Question: I am using ASP.Net Core 3.0 and I want to create a new product with images but my app crashes after i choose the image from the file upload and push the 'create' button. I tried to debug on my controller but the app crashes before it reaches the controller. Everything else is working on create action. When I comment out the file input, everything else works fine.
I just want the image to be posted with the rest of my ProductModelVM so I can handle then in my controller.
Here is my ProductPostVM model:
'''
using Microsoft.AspNetCore.Http;
using System;
using System.Collections.Generic;
using System.ComponentModel.DataAnnotations;
using System.Linq;
using System.Text.Json.Serialization;
using System.Threading.Tasks;
namespace WebshopAppMVC.Models
{
public class ProductPostVM
{
//[JsonPropertyName("id")]
//public int Id { get; set; }
[Required]
[JsonPropertyName("name")]
public string Name { get; set; }
[JsonPropertyName("description")]
public string Description { get; set; }
[Required]
[JsonPropertyName("price")]
public double Price { get; set; }
[Required]
[JsonPropertyName("manufacturerId")]
// A product has one manufacturer
public int ManufacturerId { get; set; }
[Required]
[JsonPropertyName("categories")]
// products can have many Categories
public ICollection<int> Categories { get; set; }
[JsonPropertyName("images")]
// one product can have many images
public IEnumerable<IFormFile> Images { get; set; }
}
}
'''
Here is my Create.cshtml:
'''
@model WebshopAppMVC.Models.ProductPostVM
@using System.Text.Json;
@using WebshopAppMVC.Models;
@using Microsoft.AspNetCore.Http;
@{
ViewData["Title"] = "Create";
List<ManufacturerVM> manufacturers = JsonSerializer.Deserialize<List<ManufacturerVM>>(@Context.Session.GetString("manufacturers"));
SelectList manufacturersData = new SelectList(manufacturers, "Id", "Name");
List<CategoryVM> categories = JsonSerializer.Deserialize<List<CategoryVM>>(@Context.Session.GetString("categories"));
}
<h1>Create</h1>
<h4>ProductPostVM</h4>
<hr />
<div class="row">
<div class="col-md-4">
<form asp-action="Create" enctype="multipart/form-data">
<div asp-validation-summary="ModelOnly" class="text-danger"></div>
@*<div class="form-group">
<label asp-for="Id" class="control-label"></label>
<input asp-for="Id" class="form-control" />
<span asp-validation-for="Id" class="text-danger"></span>*@
@*</div>*@
<div class="form-group">
<label asp-for="Name" class="control-label"></label>
<input asp-for="Name" class="form-control" />
<span asp-validation-for="Name" class="text-danger"></span>
</div>
<div class="form-group">
<label asp-for="Description" class="control-label"></label>
<input asp-for="Description" class="form-control" />
<span asp-validation-for="Description" class="text-danger"></span>
</div>
<div class="form-group">
<label asp-for="Price" class="control-label"></label>
<input asp-for="Price" class="form-control" />
<span asp-validation-for="Price" class="text-danger"></span>
</div>
<div class="form-group">
<label asp-for="ManufacturerId" class="control-label"></label>
<select asp-for="ManufacturerId" class="form-control" asp-items=@manufacturersData>
<option value="">Please select</option>
</select>
<span asp-validation-for="ManufacturerId" class="text-danger"></span>
</div>
<div class="form-group">
<label asp-for="Categories" class="control-label"></label>
<div class="col-md-offset-2 col-md-10">
<table>
<tr>
@{
int cnt = 0;
foreach (var category in categories)
{
if (cnt++ % 3 == 0)
{
@:</tr><tr>
}
@:<td>
<input type="checkbox"
name="Categories"
value="@category.Id"
@(Html.Raw(category.Assigned ? "checked="checked"" : "")) />
@category.Name
@:</td>
}
@:</tr>
}
</table>
</div>
</div>
<div class="form-group">
<dl>
<dt>
<label asp-for="Images"></label>
</dt>
<dd>
<input asp-for="Images" type="file" multiple>
</dd>
</dl>
</div>
<div class="form-group">
<input type="submit" value="Create" class="btn btn-primary" />
</div>
</form>
</div>
</div>
<div>
<a asp-action="Index">Back to List</a>
</div>
'''
and this is the code in my controller for the create action:
'''
[HttpPost]
[ValidateAntiForgeryToken]
public async Task<IActionResult> Create(ProductPostVM productPost)
{
if (ModelState.IsValid)
{
//foreach (string file in Request.)
//{
// var postedFile = Request.Files[file];
// postedFile.SaveAs(Server.MapPath("~/UploadedFiles/") + Path.GetFileName(postedFile.FileName));
//}
var client = _httpClientFactory.CreateClient();
var productContent = new StringContent(JsonSerializer.Serialize(productPost), Encoding.UTF8, "application/json");
HttpResponseMessage httpResponseMessage = await client.PostAsync(new Uri("https://localhost:44352/api/products"), productContent).ConfigureAwait(false);
if (httpResponseMessage.IsSuccessStatusCode)
{
return RedirectToAction(nameof(Index));
}
}
return View(productPost);
}
'''

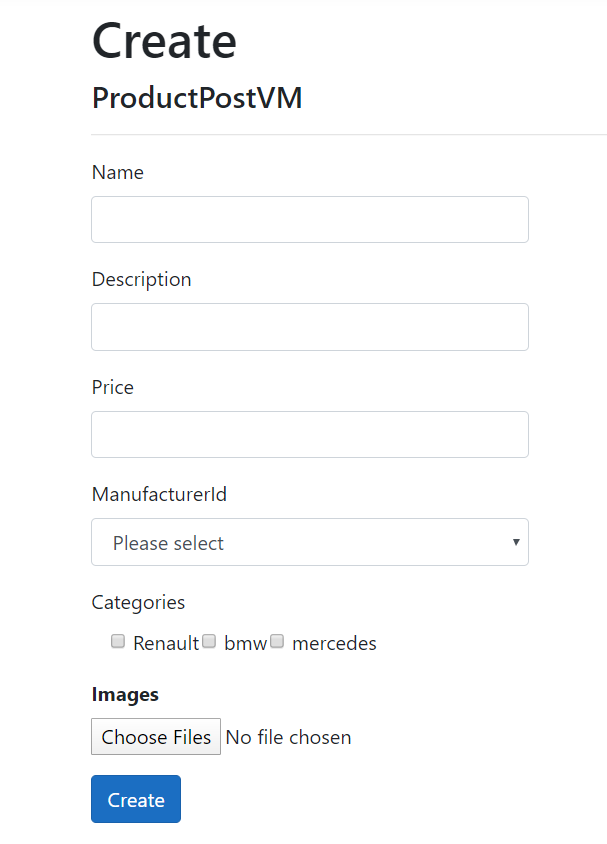
Answer: This behavior in specific has been attributed to a browser problem and not 'Visual Studio' in general. As per this <URL>.
A possible solution would be changing your browser type to use ideal browsers like Chrome, Firefox or Edge.
For users using 'Brave' browser, an alternative would be:
> Turning the Shields off(down) stops the crashing. You can do this by
clicking the shield icon to the right of the URL.